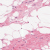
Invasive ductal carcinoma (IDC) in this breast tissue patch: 0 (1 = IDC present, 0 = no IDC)